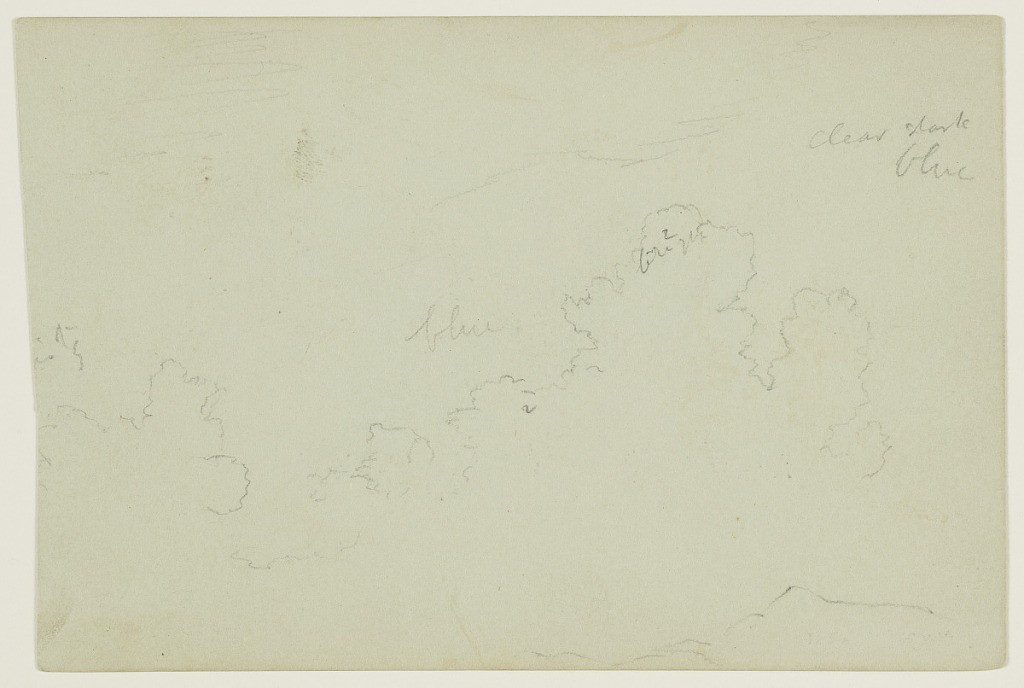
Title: Clouds over a Mountain Peak
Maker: Frederic Edwin Church, American, 1826–1900
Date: possibly 1856
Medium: Graphite on gray-green wove paper
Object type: Drawing
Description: Atmosphere and landscape sketch showing a view of a puffy cloud with multiple billowing towers at center and right, above a rolling mountain peak in the lower right corner. Hazy clouds are faintly rendered in the sky along the upper margin.